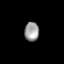
Tissue: prostate
Cell type: Myeloid cells
Senescence score: 0.7237
Nuclear area (px): 270
Mean DAPI intensity: 156.13